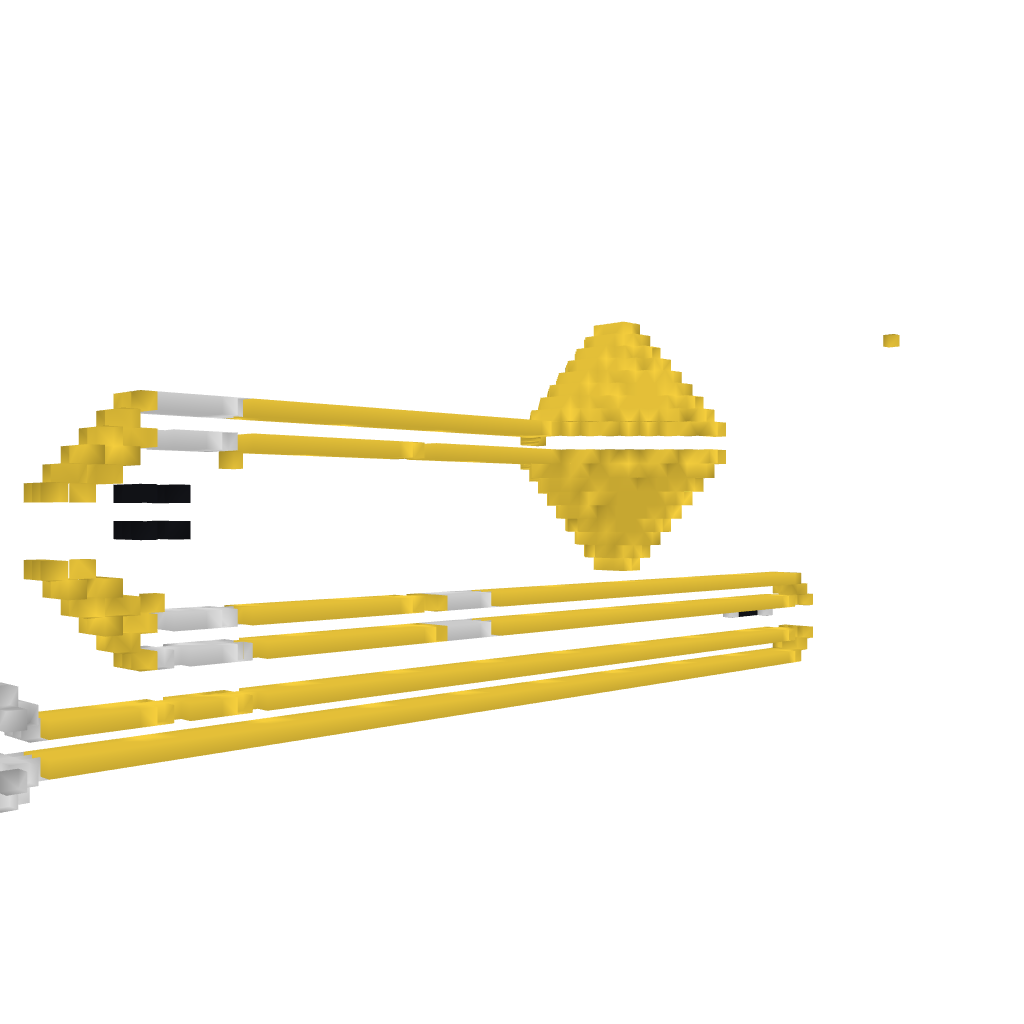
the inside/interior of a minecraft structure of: Trombone - By Cybersneeze